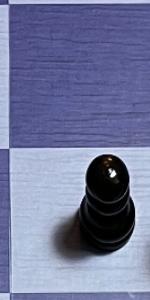
Label: Pawn_Black